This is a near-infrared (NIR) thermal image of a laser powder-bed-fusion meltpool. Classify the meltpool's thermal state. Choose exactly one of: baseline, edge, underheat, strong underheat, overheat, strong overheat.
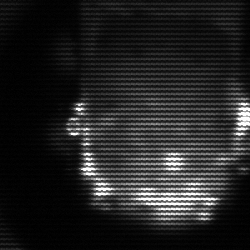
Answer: baseline